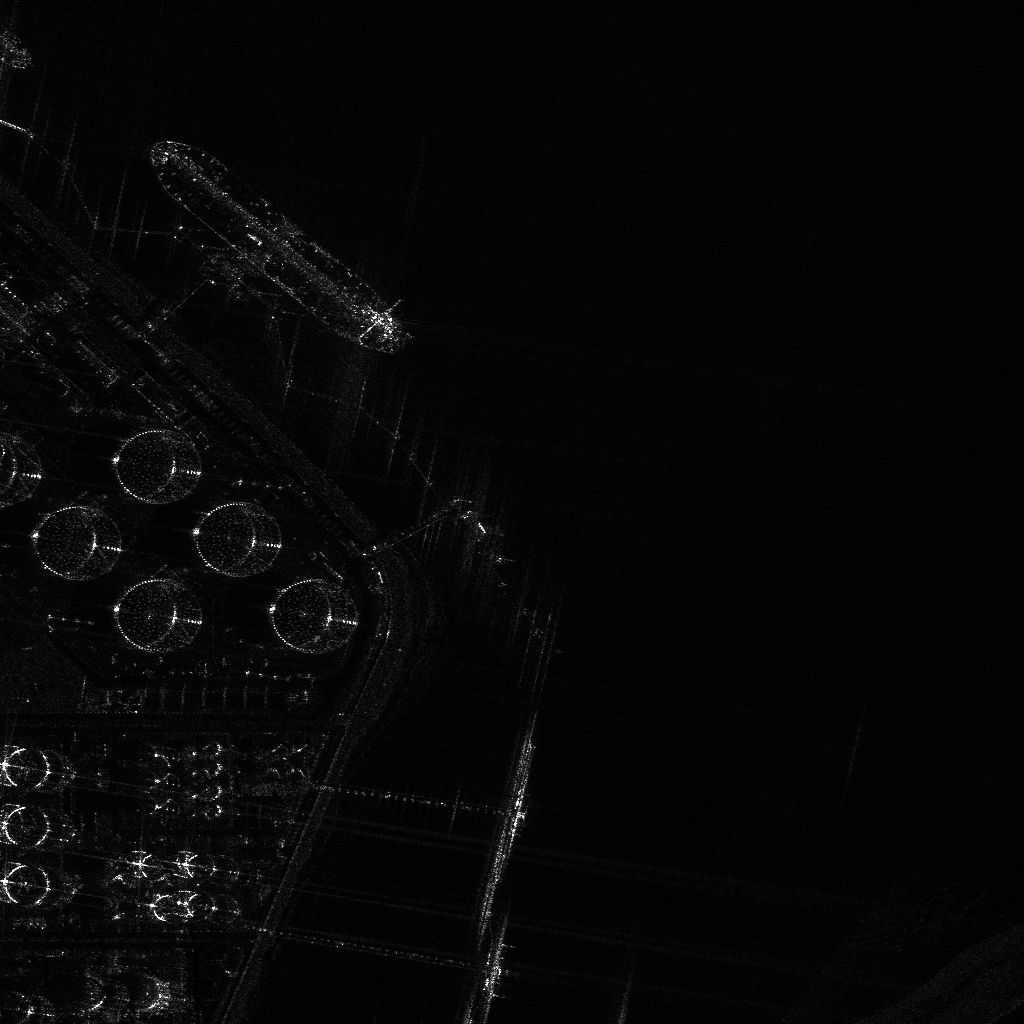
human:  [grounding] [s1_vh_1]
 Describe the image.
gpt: In the satellite image, there is  <ref>1 large ore-oil </ref> <box>[[12, 20, 42, 27, 36]]</box> located at top left.